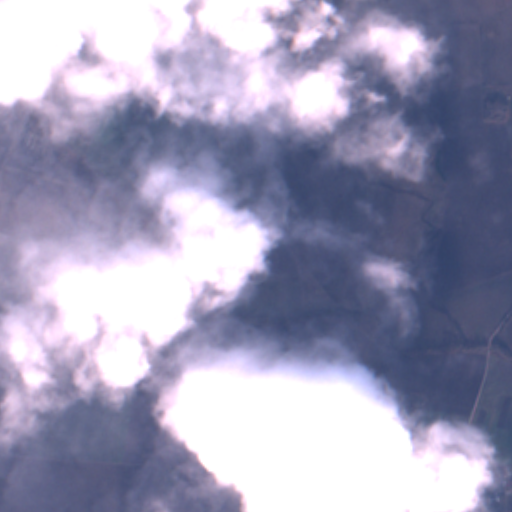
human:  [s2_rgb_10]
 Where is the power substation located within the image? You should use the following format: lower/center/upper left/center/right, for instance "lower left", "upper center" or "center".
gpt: The power substation is located in the upper left of the image.
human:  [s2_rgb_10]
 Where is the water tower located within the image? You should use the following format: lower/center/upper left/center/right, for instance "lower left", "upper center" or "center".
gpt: The water tower is located in the lower center of the image.
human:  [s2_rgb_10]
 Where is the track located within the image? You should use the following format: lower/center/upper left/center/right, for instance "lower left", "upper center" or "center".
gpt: There is no track in the image.